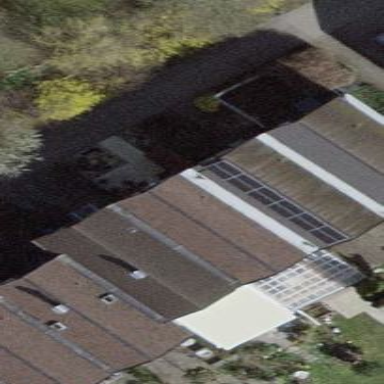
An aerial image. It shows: Terrace building.